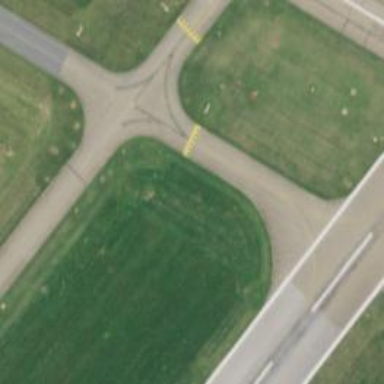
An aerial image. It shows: Image of taxiway at airport.